Interaction volume radius: 10 \u00c5
Interaction volume height: 15 \u00c5
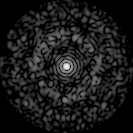
Disorder parameter: 0.8183